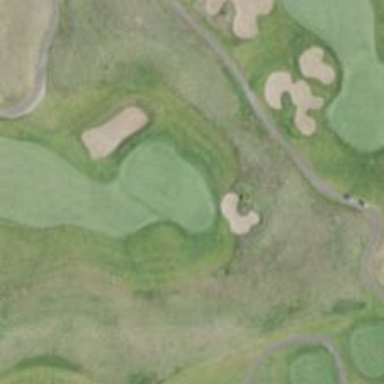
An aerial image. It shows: Golf hole.